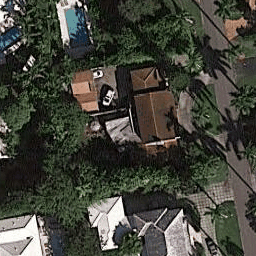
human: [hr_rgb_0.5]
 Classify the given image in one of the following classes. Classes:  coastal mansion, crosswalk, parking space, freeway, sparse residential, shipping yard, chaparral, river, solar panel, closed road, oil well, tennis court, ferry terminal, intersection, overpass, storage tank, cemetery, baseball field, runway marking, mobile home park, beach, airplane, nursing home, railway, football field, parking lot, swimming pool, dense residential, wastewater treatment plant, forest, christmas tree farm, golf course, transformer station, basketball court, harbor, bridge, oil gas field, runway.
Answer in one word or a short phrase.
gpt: coastal mansion